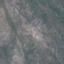
Label: HerbaceousVegetation